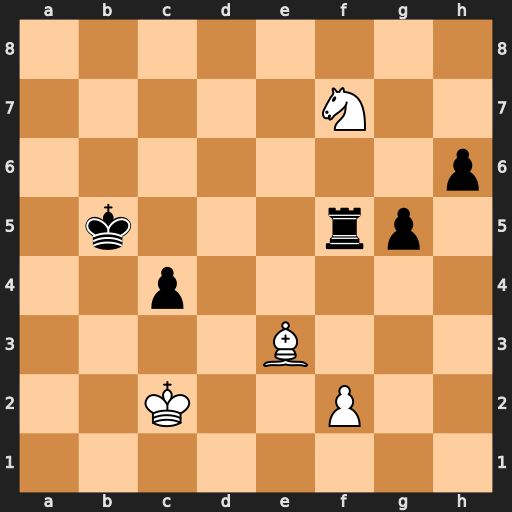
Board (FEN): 8/5N2/7p/1k3rp1/2p5/4B3/2K2P2/8
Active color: w
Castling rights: -
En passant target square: -
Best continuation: Nd6+ Kc6 Nxf5